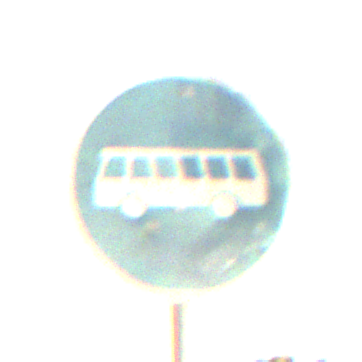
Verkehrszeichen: Busssonderstreifen
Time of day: Night
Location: Outdoor (Suburban)
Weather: Clear
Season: NotSpecified
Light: Artificial